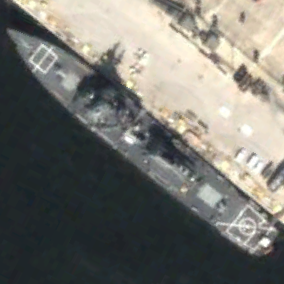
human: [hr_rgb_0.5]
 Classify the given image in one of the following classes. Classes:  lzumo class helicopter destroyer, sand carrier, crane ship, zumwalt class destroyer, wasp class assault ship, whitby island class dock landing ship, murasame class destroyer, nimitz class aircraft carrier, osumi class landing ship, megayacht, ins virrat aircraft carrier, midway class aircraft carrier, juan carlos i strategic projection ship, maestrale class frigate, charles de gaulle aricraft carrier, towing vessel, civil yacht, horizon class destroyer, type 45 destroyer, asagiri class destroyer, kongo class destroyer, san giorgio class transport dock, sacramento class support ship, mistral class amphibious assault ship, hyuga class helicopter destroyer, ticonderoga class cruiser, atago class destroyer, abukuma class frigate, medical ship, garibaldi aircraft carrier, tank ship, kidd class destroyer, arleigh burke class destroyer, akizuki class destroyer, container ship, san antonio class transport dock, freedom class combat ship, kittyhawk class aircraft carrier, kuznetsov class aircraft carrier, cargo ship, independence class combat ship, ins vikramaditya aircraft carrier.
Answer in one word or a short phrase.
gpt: Arleigh Burke class destroyer